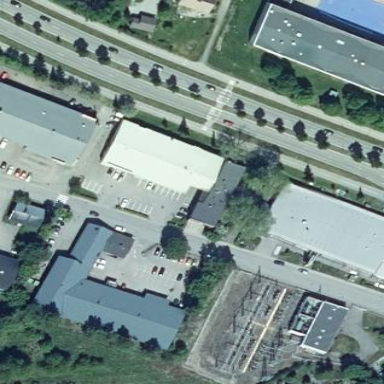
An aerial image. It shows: Building.